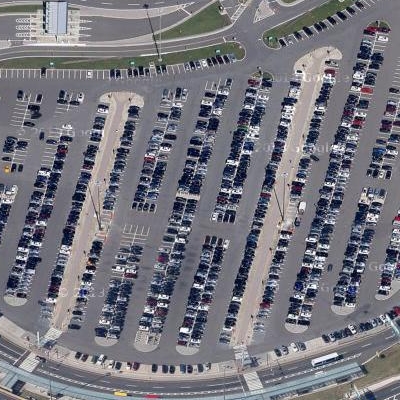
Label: Parking